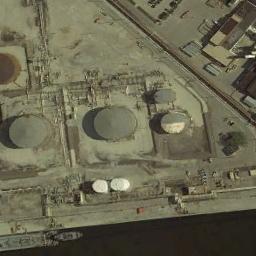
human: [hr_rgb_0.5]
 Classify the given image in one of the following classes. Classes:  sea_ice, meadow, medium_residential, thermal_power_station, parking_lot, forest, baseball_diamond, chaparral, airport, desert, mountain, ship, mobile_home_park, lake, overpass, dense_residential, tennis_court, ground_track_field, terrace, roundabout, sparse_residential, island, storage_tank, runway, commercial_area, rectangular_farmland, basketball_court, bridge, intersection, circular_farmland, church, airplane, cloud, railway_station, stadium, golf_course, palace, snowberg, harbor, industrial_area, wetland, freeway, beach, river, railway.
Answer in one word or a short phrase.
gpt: storage_tank